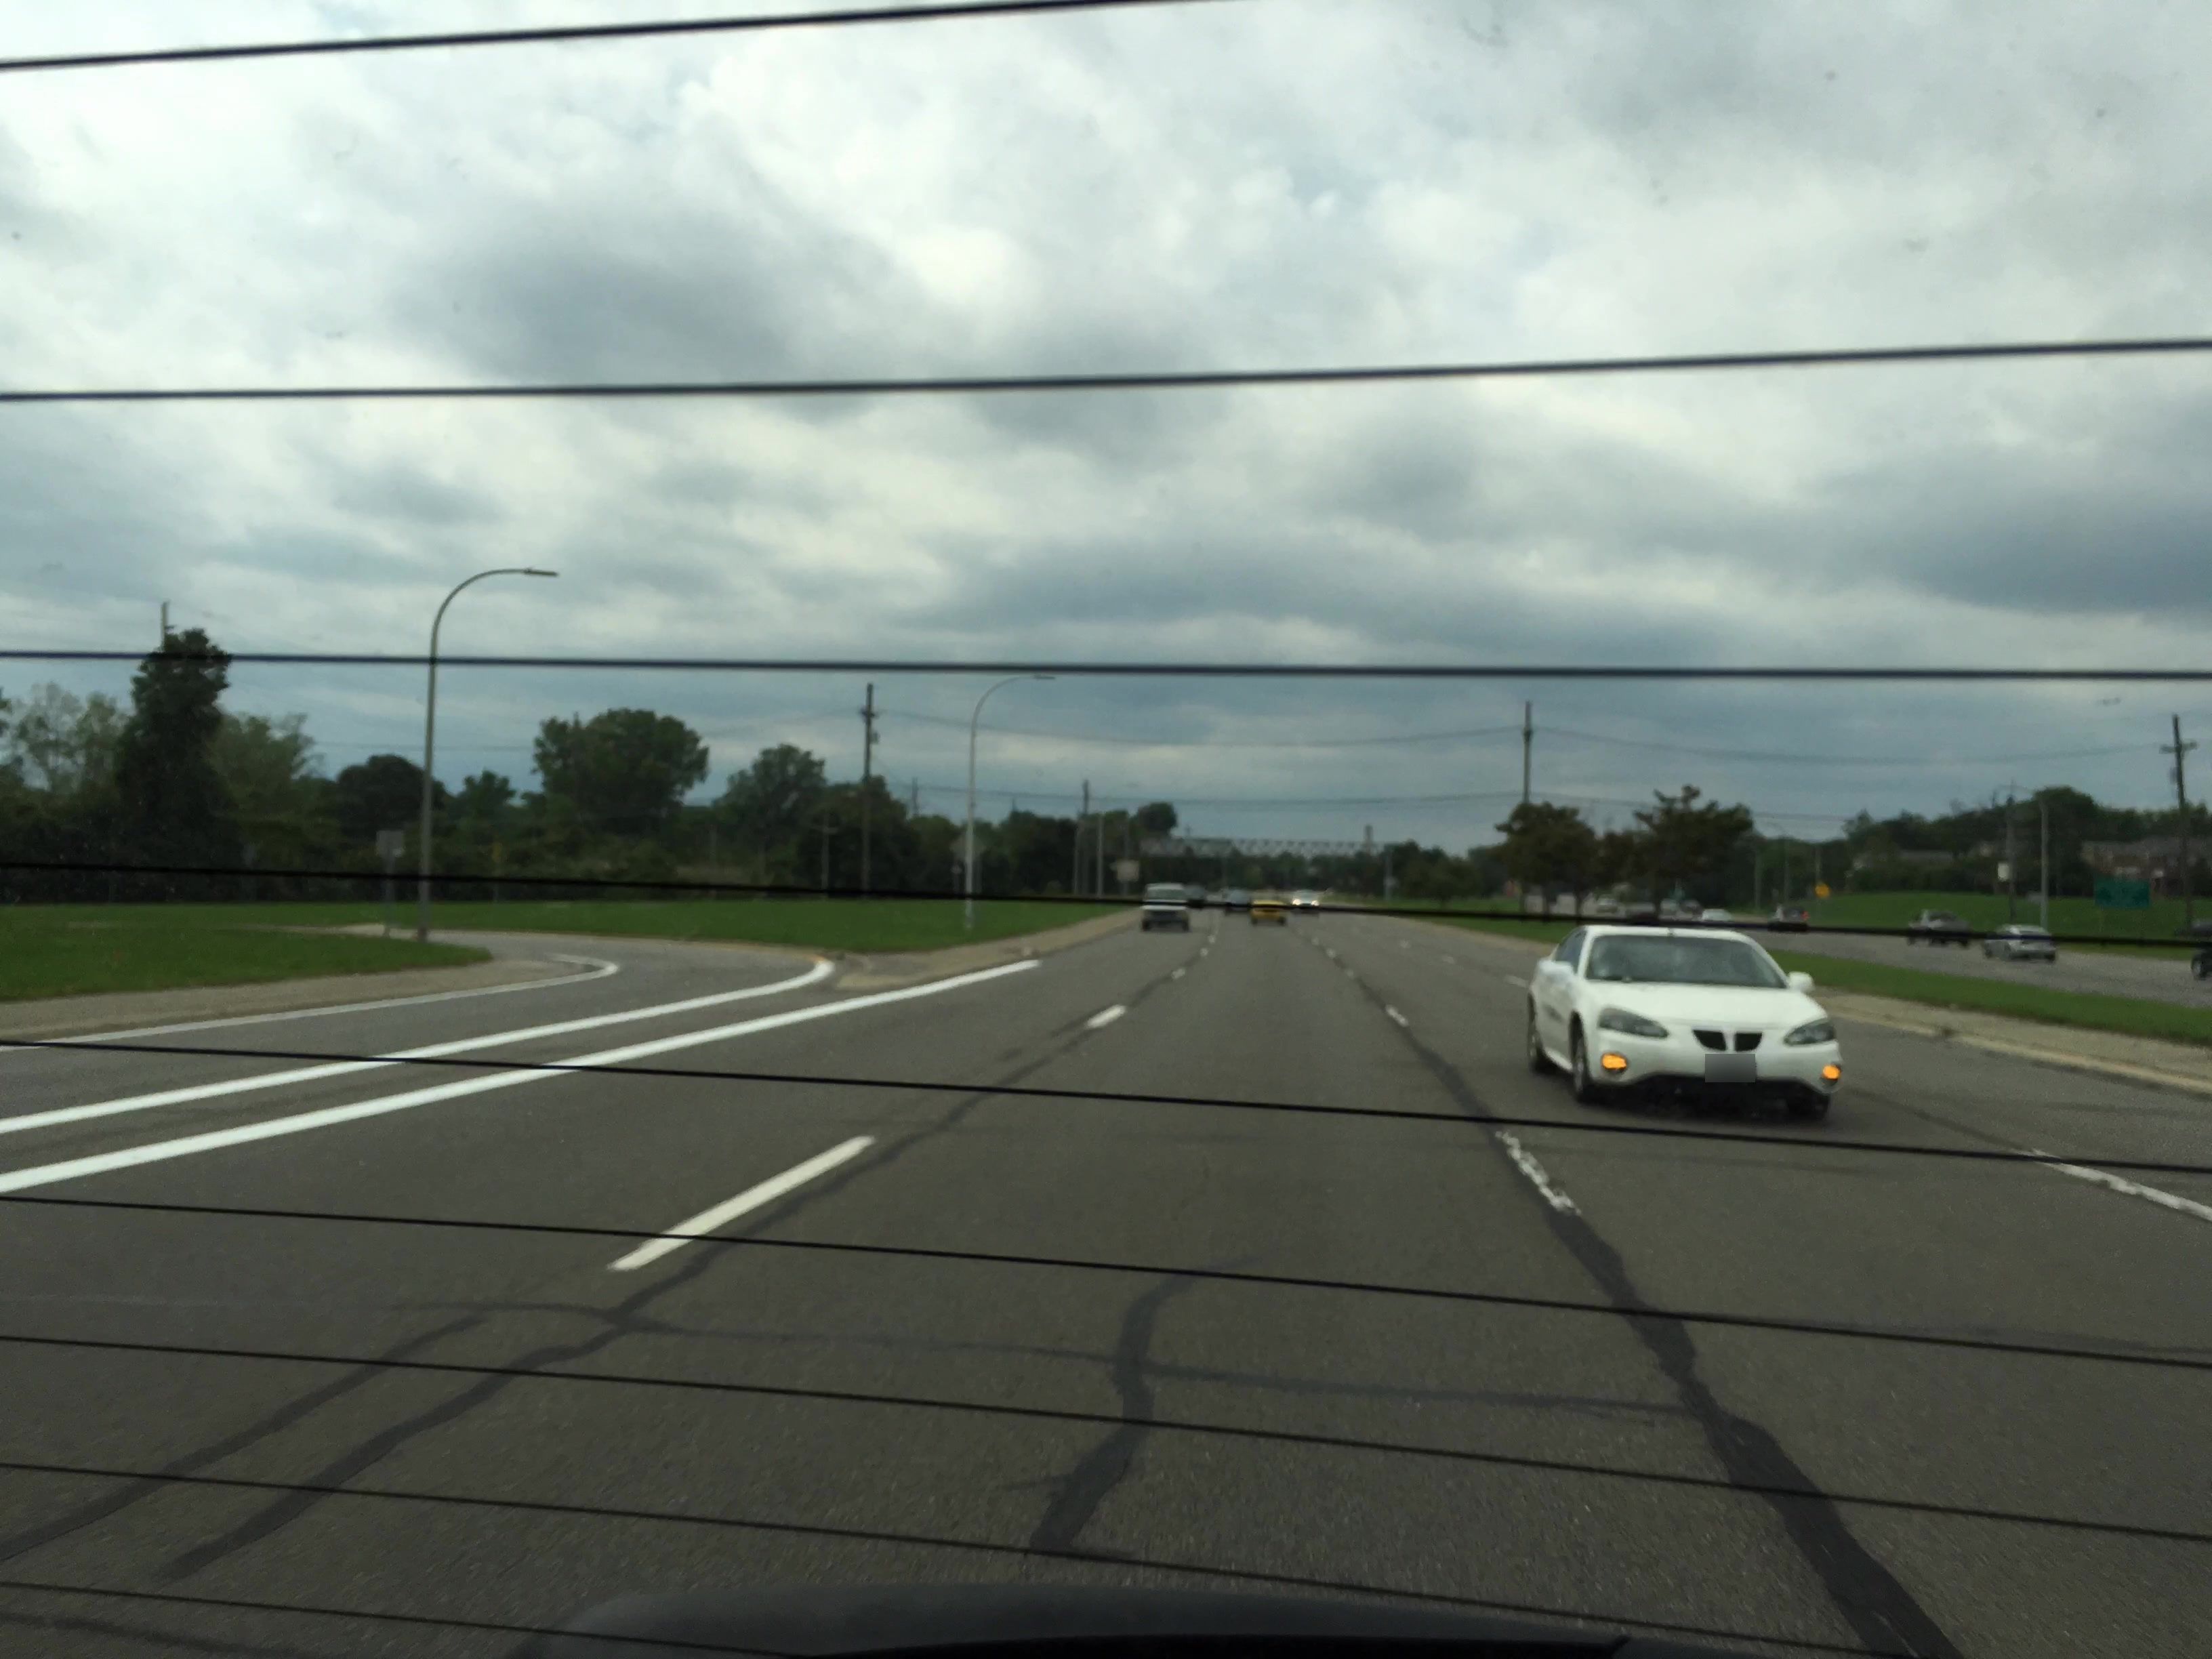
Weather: cloudy
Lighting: day
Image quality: good
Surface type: driving surface
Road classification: primary
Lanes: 4
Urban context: very low density rural
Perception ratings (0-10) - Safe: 1.98, Lively: 3.17, Beautiful: 3.51, Boring: 2.79, Depressing: 5.31, Wealthy: 1.67